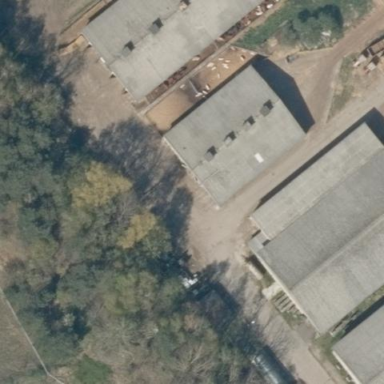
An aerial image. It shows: Stable building.